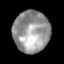
Tissue: lung
Cell type: Endothelial cells
Senescence score: 0.2085
Nuclear area (px): 1480
Mean DAPI intensity: 151.922